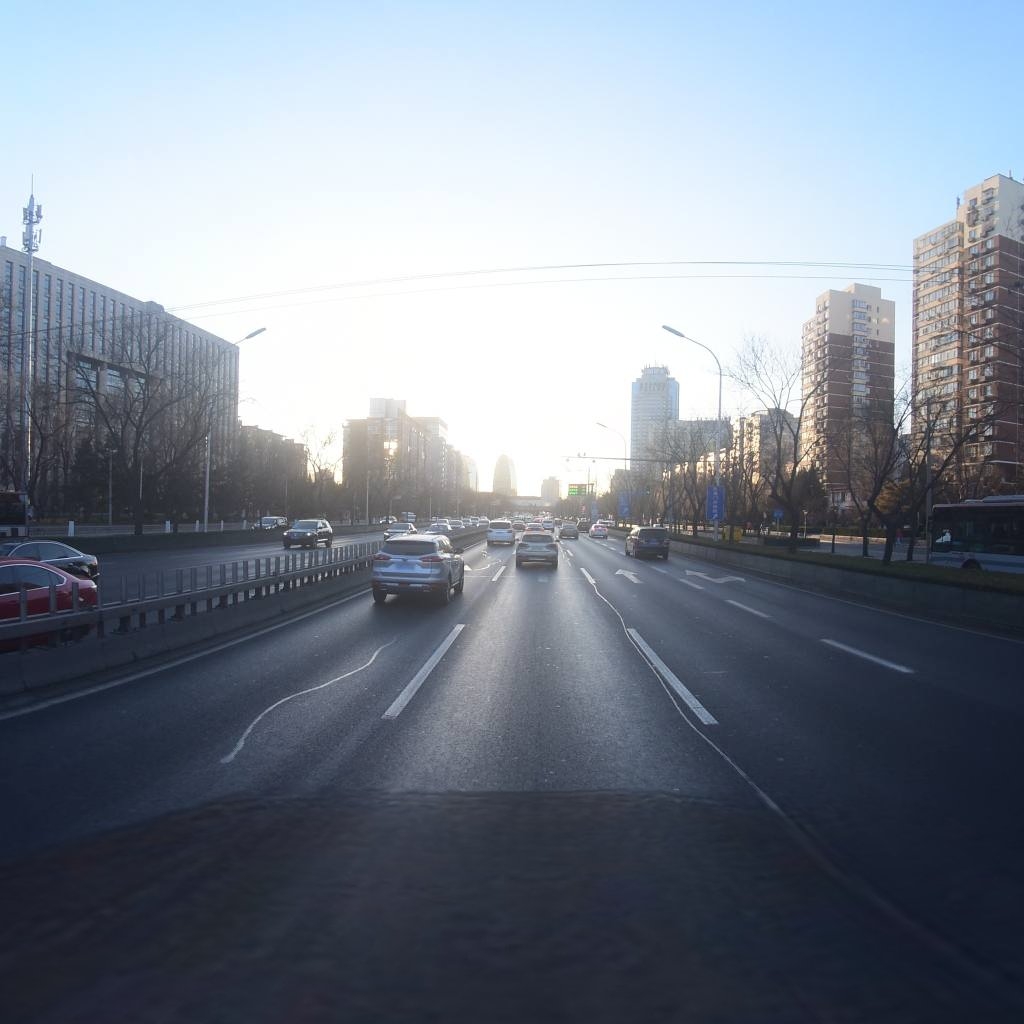
Region: Xicheng
Road damage annotations: longitudinal patch, longitudinal patch, longitudinal patch